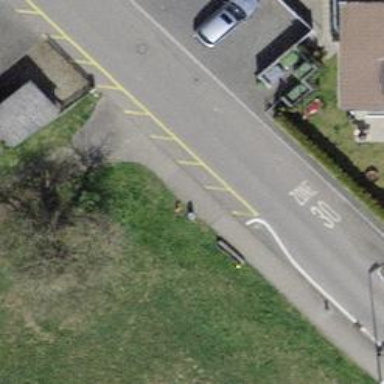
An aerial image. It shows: Bench for seating.